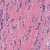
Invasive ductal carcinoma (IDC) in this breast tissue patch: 1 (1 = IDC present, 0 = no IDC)